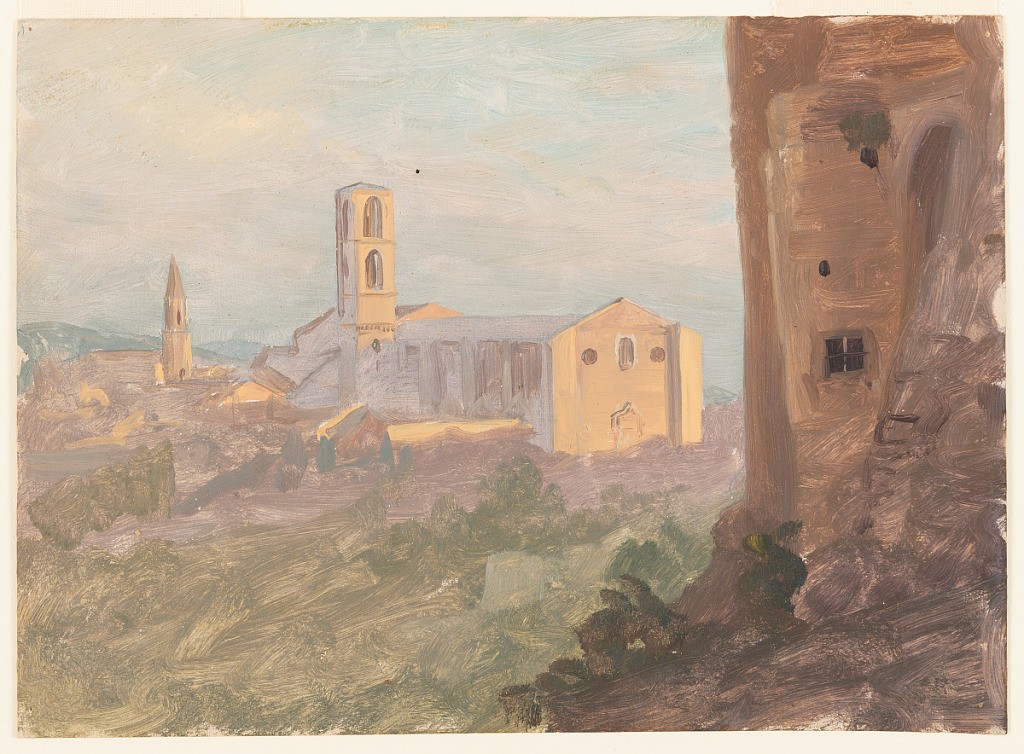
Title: Alpine Town
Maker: Frederic Edwin Church, American, 1826–1900
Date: August - September, 1868
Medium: Oil and graphite on tan paperboard
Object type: drawing
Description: Landscape and architecture sketch showing a distanced and elevated view of an Italian Gothic church or cathedral in a town in southern Switzerland or northern Italy. In the foreground at right, the side of a nearby building is shown with a window and a door. In the middle distance at center, a church is viewed obliquely and features a tall, rectangular belltower with two levels of arched openings. At left, another church with a spire is visible. In the background, a rolling mountain range forms the horizon, while a partly cloud sky is loosely rendered above.